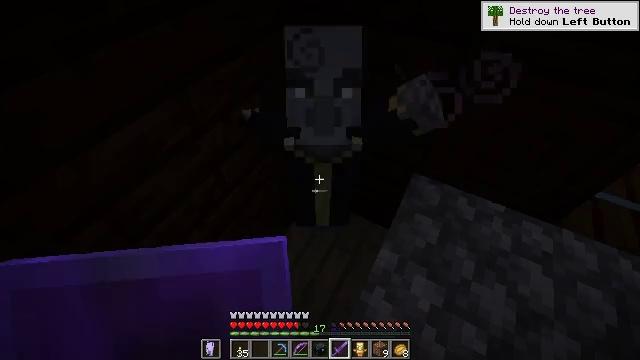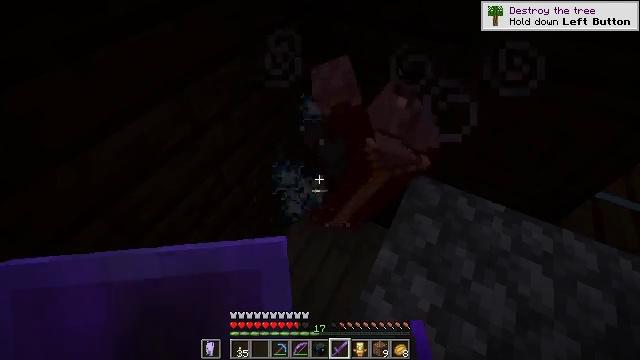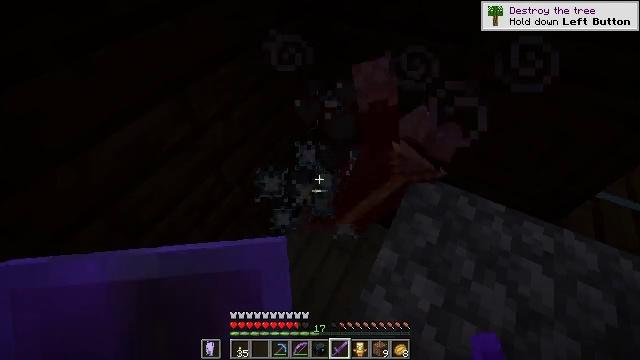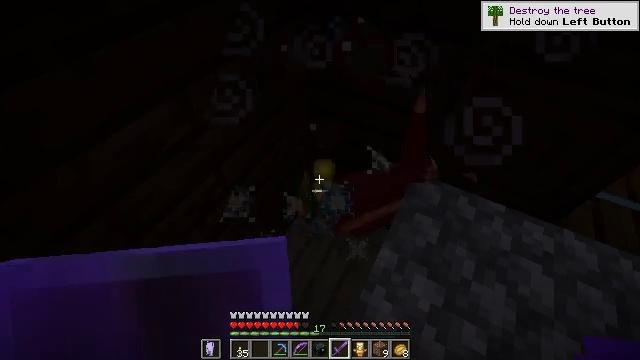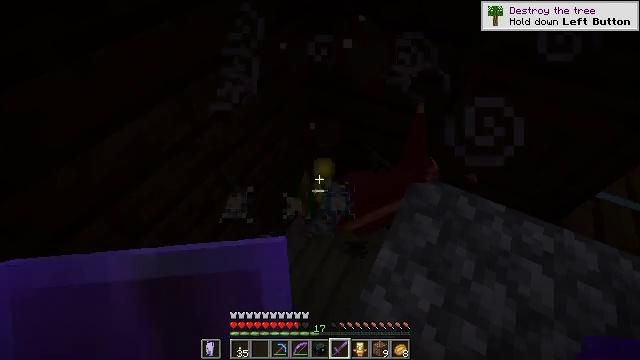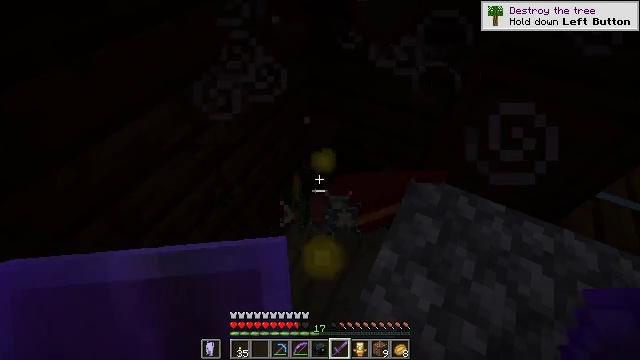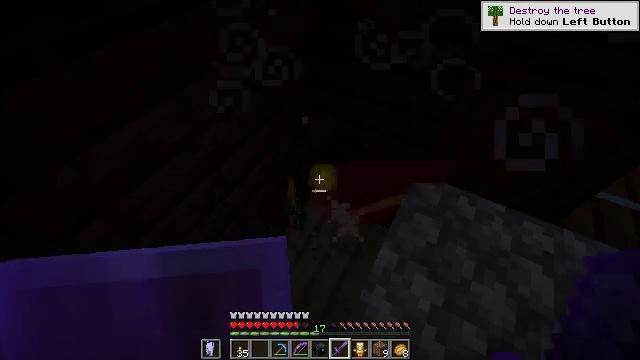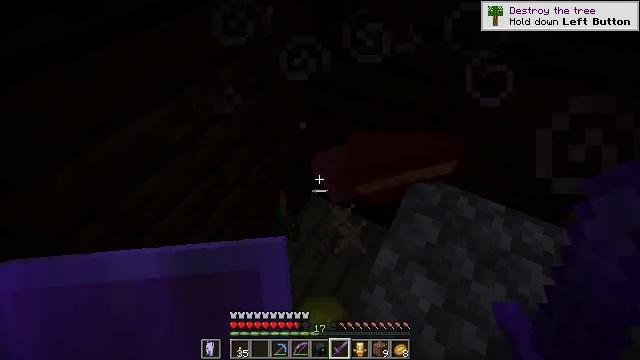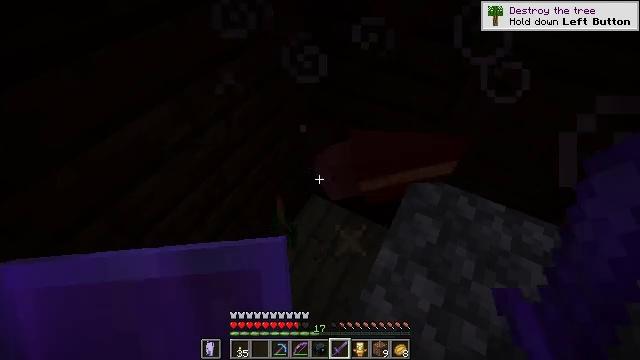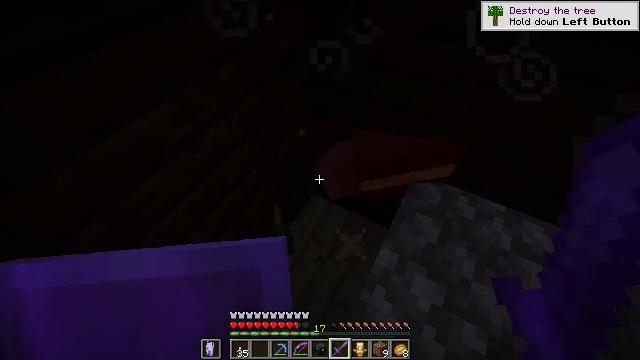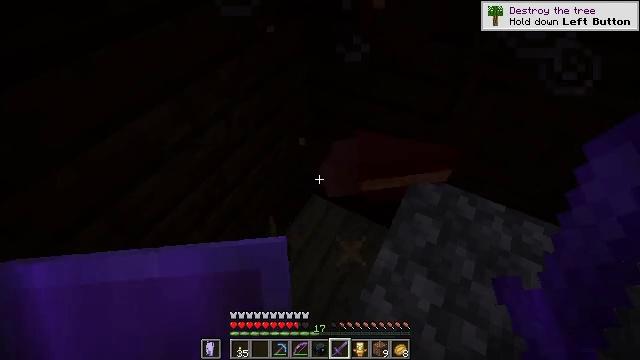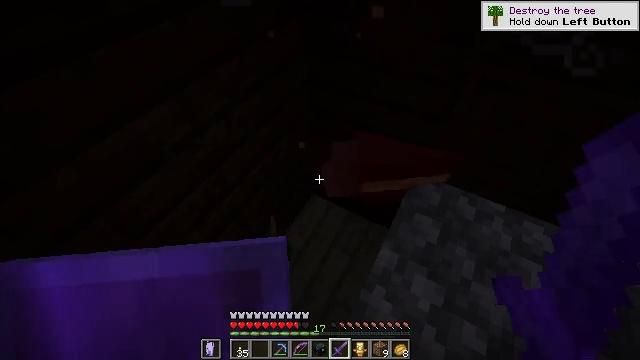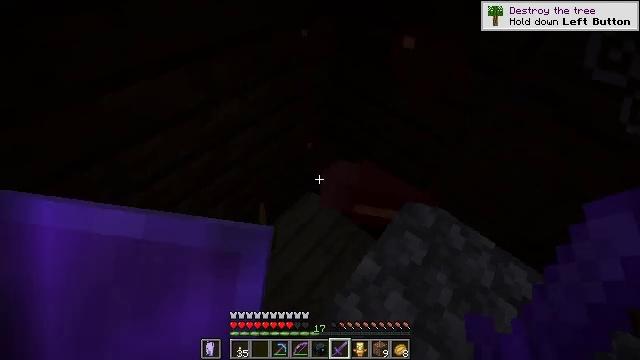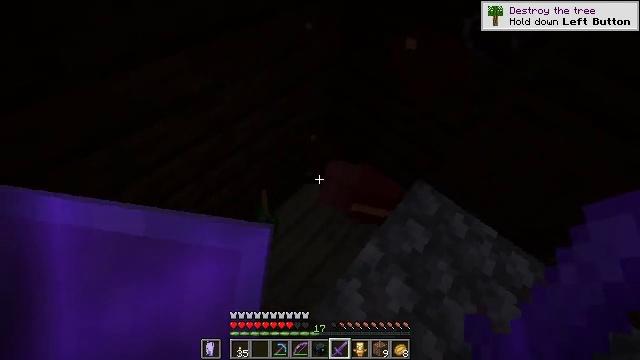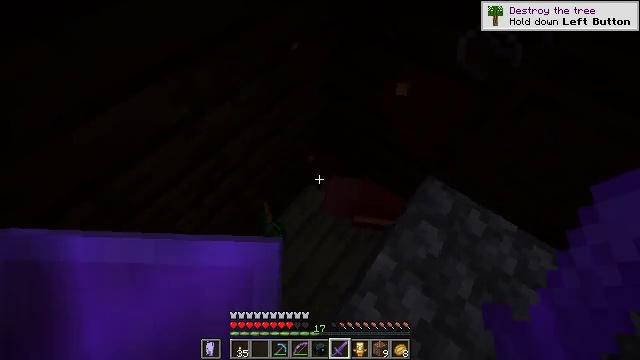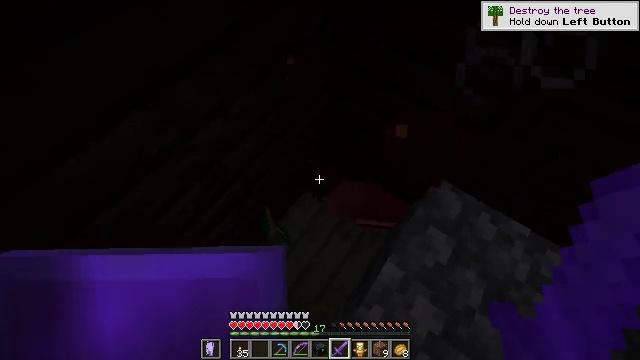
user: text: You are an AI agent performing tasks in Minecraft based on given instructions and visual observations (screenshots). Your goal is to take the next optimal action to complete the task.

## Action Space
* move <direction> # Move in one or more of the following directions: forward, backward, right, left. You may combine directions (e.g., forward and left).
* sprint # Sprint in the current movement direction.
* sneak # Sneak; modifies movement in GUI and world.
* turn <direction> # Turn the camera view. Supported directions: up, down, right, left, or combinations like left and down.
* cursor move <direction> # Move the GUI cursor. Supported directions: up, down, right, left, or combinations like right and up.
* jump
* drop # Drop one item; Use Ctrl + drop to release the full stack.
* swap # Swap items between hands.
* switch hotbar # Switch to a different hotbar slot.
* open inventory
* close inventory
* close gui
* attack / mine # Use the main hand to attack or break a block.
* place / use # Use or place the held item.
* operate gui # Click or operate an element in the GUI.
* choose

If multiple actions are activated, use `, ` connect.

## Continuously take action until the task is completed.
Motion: motion action
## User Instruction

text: Gather the white carpet for inventory.
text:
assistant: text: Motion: attack / mine
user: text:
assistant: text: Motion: attack / mine
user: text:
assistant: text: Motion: attack / mine
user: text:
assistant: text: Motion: attack / mine
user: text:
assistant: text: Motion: attack / mine
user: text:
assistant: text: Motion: no_op
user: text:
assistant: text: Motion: no_op
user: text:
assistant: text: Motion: no_op
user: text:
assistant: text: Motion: no_op
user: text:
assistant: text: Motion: no_op
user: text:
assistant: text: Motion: no_op
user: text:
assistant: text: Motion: no_op
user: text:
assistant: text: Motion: move forward, turn down
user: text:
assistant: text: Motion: move forward, turn left and down
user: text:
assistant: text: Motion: move forward, turn left and down
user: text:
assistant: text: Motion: move forward and move left, turn down
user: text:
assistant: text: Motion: move forward and move left, turn down
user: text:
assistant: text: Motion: move forward and move left, turn right and down
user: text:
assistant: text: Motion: move left, turn right and down
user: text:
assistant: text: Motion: move left, turn right and down
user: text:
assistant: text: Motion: move left, turn right and down
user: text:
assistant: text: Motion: turn right
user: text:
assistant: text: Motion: turn right
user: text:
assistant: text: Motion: turn right
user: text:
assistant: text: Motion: turn right
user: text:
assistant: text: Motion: turn right and up
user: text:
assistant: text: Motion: turn right and up
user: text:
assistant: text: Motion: turn right and up
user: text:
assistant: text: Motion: turn right and up
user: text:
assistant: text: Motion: turn left and up